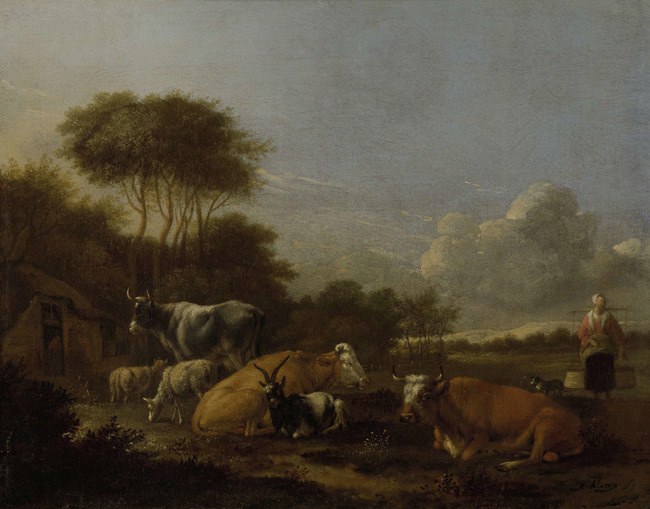
Title: Landschap met melkmeid en vee voor een boerderij
Artist: Albert Jansz. Klomp
Earliest date: 1623
Latest date: 1688
Genre: painting
Iconography: cattle
Keywords: landscape (genre), farm, dairymaid, cow, sheep, goat, woods, barnyard